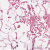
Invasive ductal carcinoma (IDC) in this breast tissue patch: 0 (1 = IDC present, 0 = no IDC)